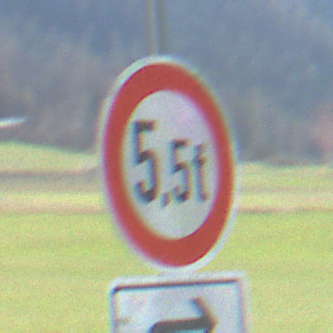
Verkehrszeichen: TatsaechlicheMasse
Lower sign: RichtungsangabeDurchPfeile5
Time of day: MorningAfternoon
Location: Outdoor (Nature)
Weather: PartlyCloudy
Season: NotSpecified
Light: Natural